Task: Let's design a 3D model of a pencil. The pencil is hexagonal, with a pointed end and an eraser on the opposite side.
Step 100:
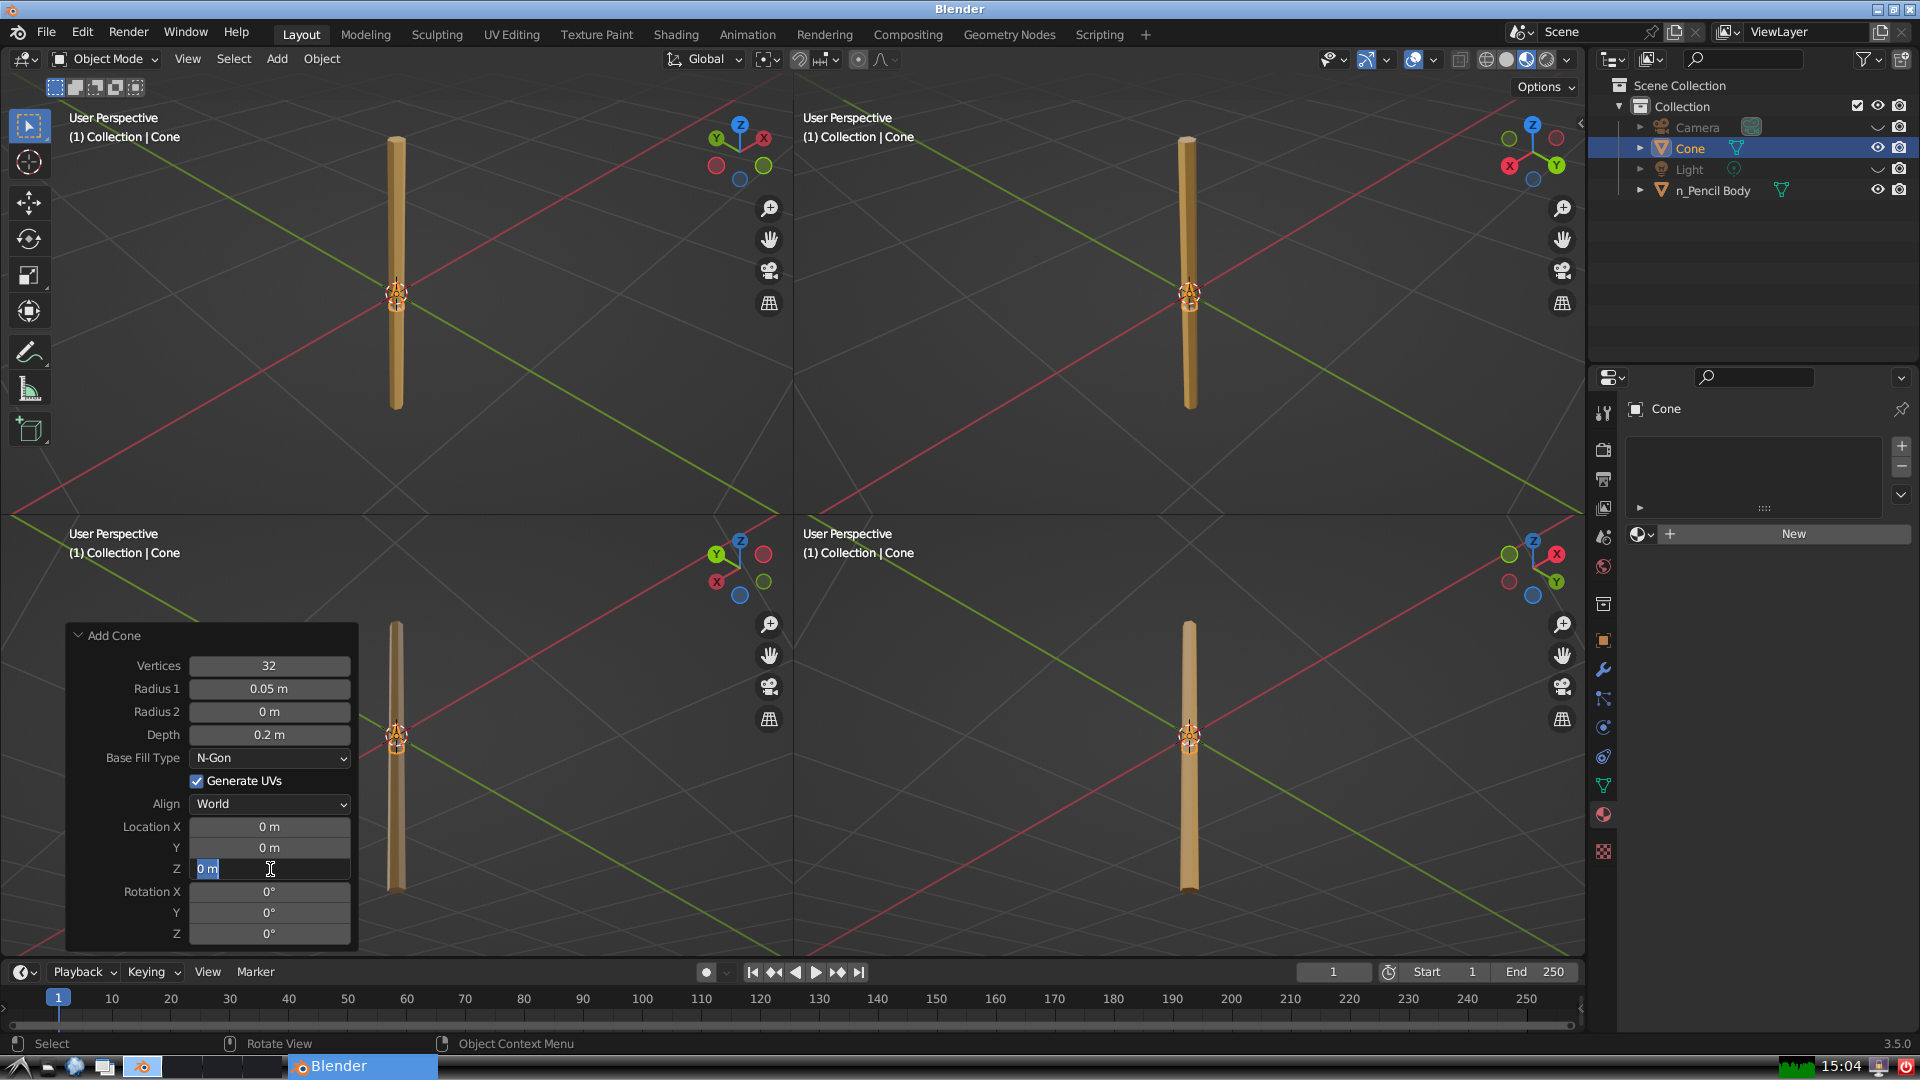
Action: input_text: 1.1